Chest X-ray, PA view. Patient: 45 years old, sex F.
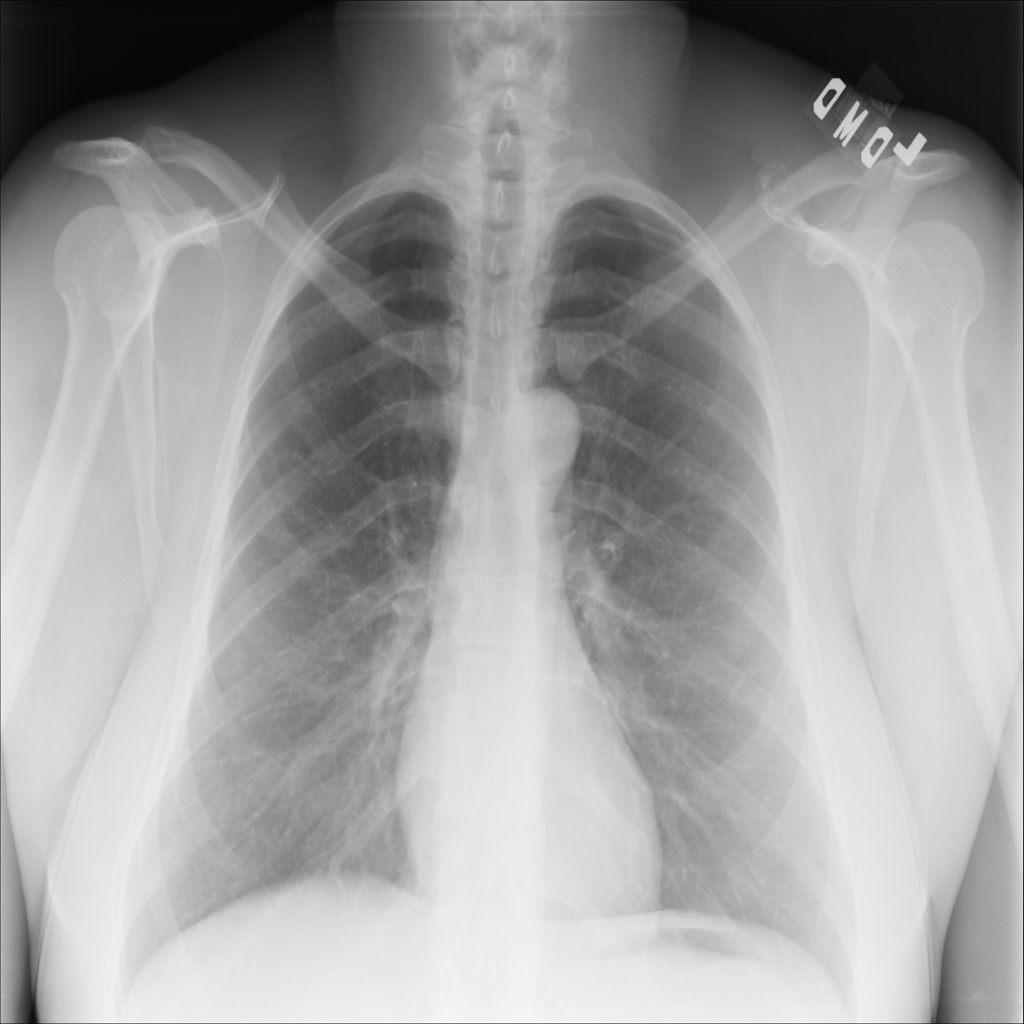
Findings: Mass